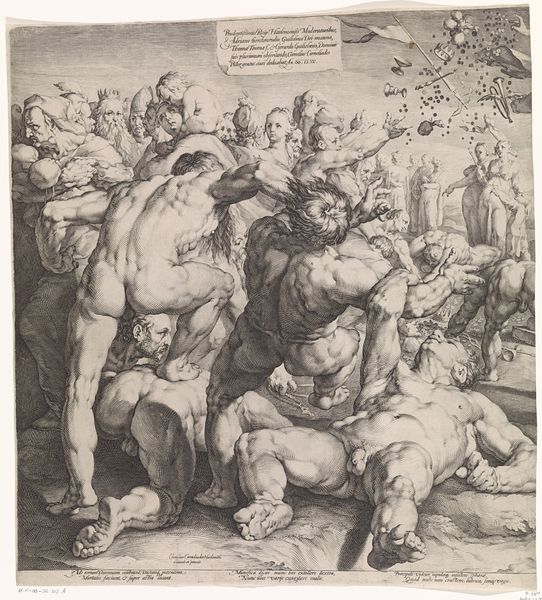
Titel: Fortuna verdeelt haar geschenken (linker blad)
Künstler: Jan Harmensz. Muller
Standort: Amsterdam
Institution: Rijksmuseum
Schlagwörter: bewegung, renaissance, muskeln, antike, dynamik, manierismus, manieristisch, manerismus